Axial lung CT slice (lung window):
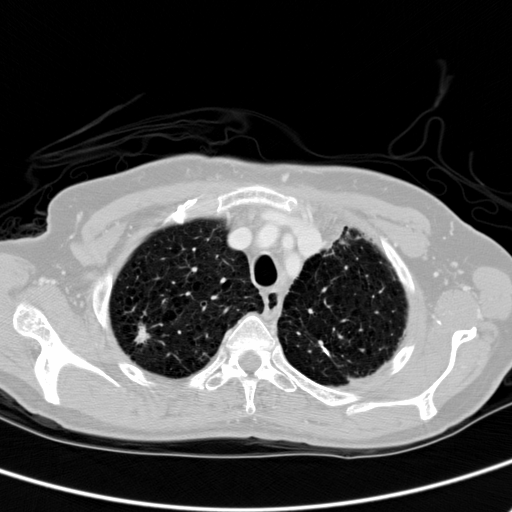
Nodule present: yes
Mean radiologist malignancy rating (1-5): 4